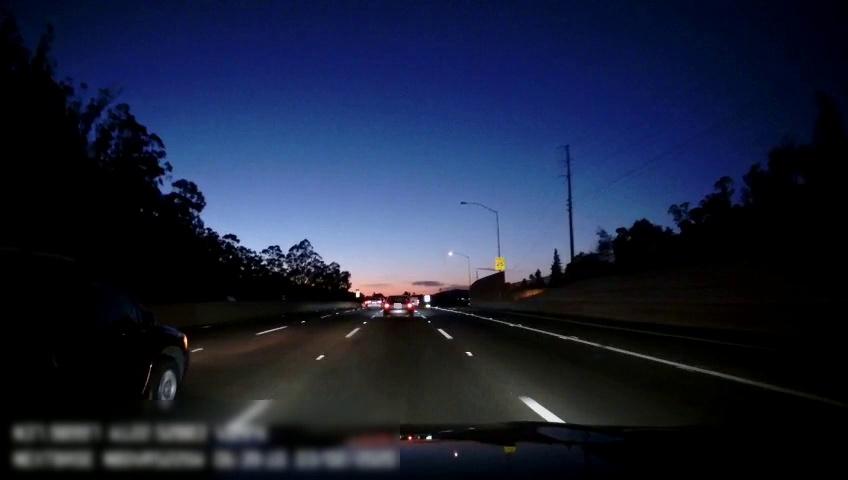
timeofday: Night
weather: Other
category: Drivable Space
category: Vehicles | Car
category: Vehicles | Car
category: Vehicles | SUV
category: Vehicles | SUV
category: Lanes | Alternate Lane
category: Lanes | Alternate Lane
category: Lanes | Current Lane
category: Lanes | Current Lane
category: Lanes | Alternate Lane
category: Lanes | Alternate Lane
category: Traffic | Signs